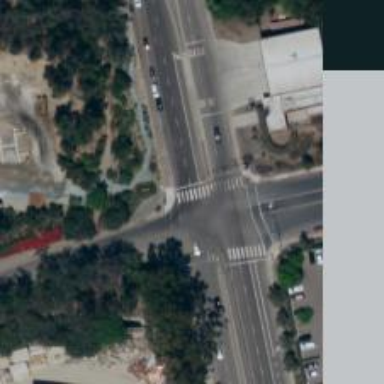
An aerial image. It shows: Secondary road with asphalt surface and separate sidewalk.